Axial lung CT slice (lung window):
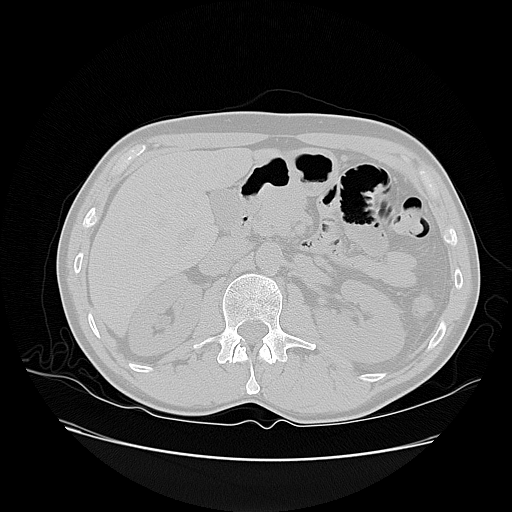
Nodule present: no